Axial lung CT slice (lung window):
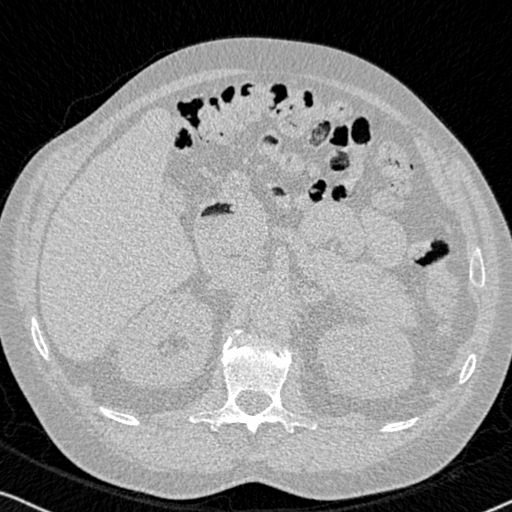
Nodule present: no